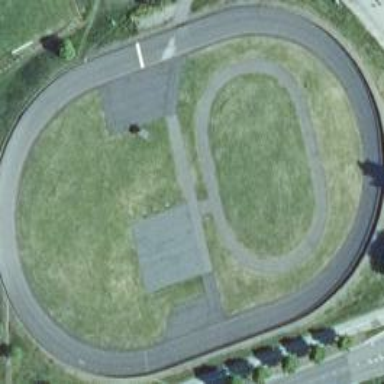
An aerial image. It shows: Cycling track for leisure and sports activities.